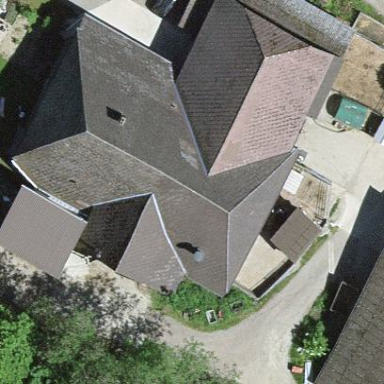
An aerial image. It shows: Farm building.